Field crop: tomato
Growth stage: 1
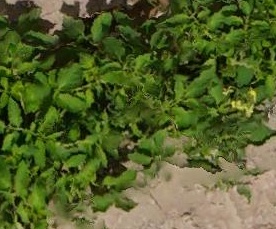
Species: tomato